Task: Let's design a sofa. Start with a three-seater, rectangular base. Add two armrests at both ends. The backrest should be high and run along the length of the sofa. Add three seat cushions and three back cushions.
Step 455:
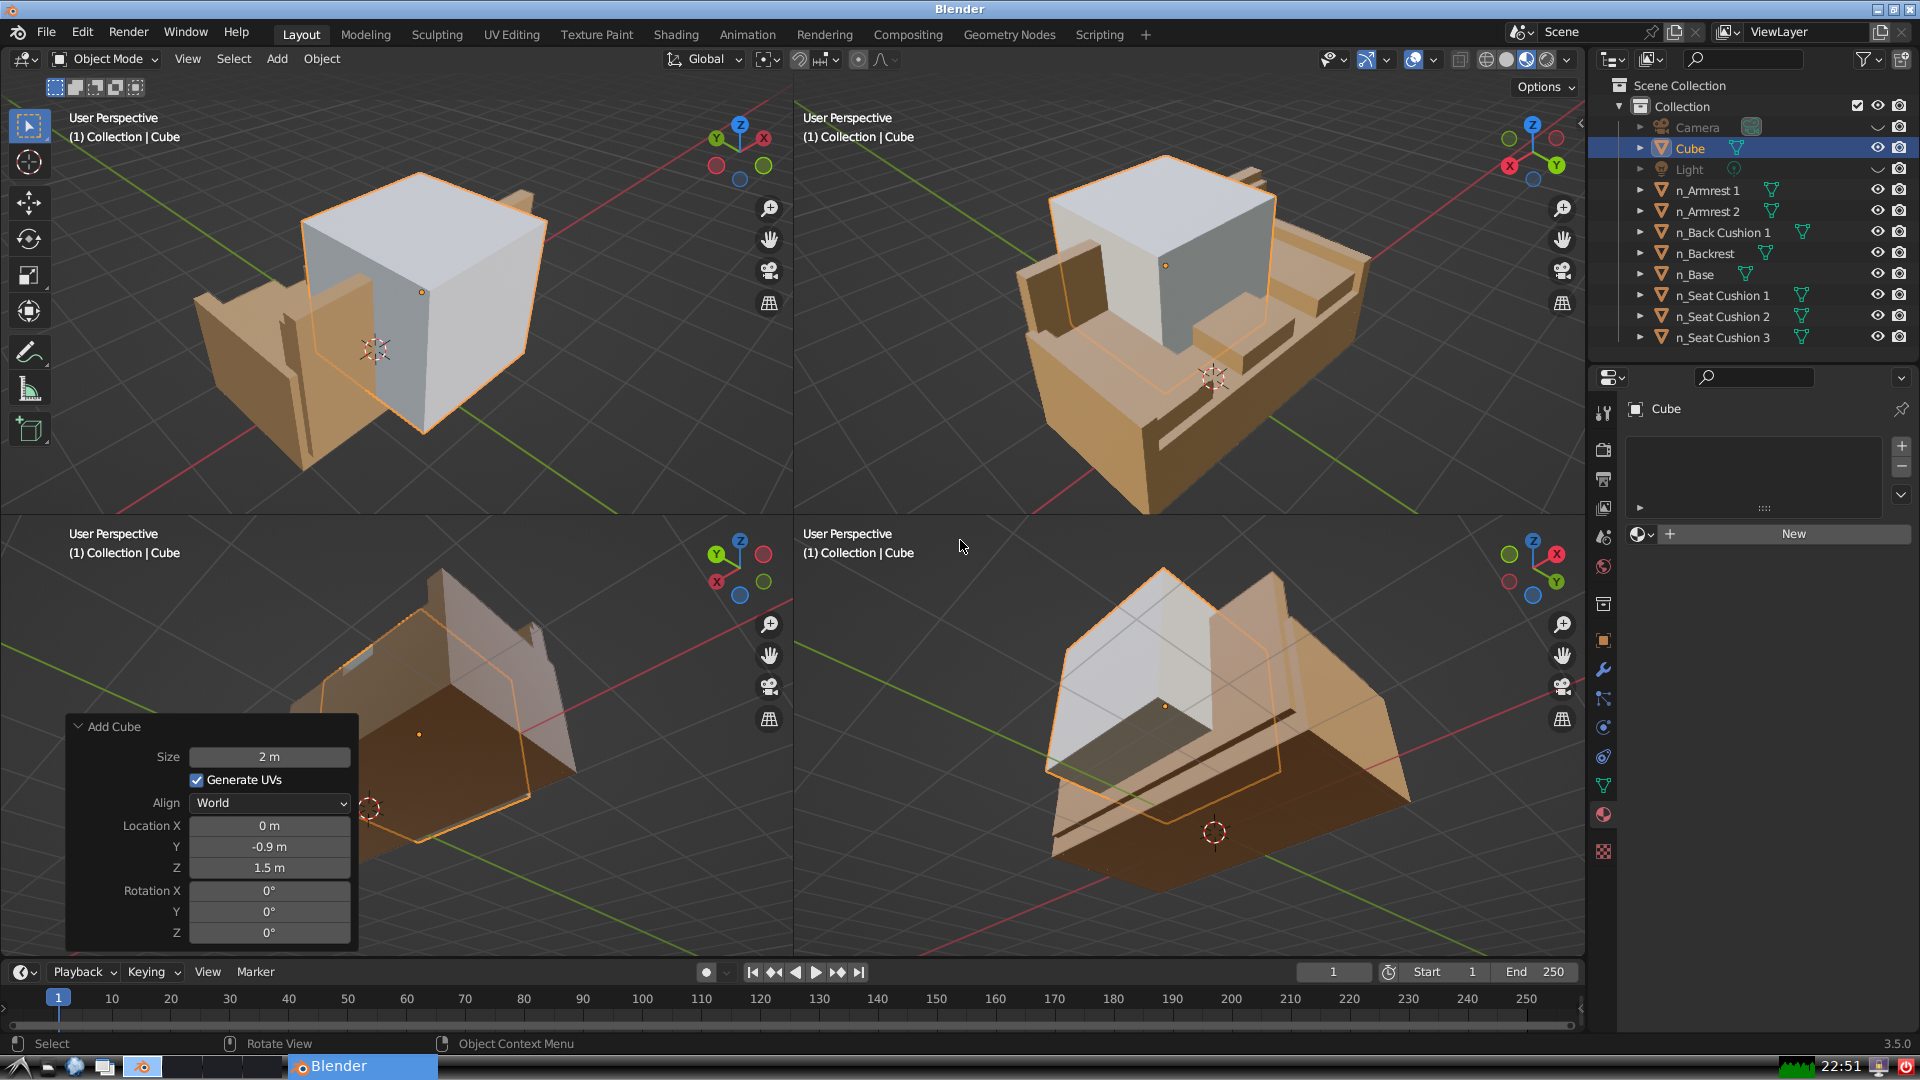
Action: {"mouse_move": [1608, 631]}